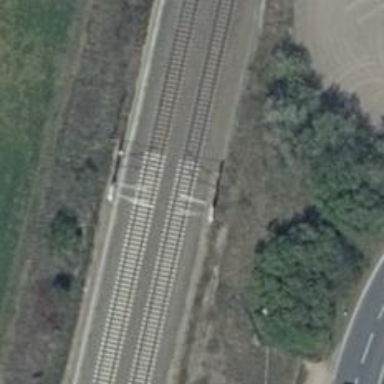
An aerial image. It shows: Milestone along the railway track with catenary mast.